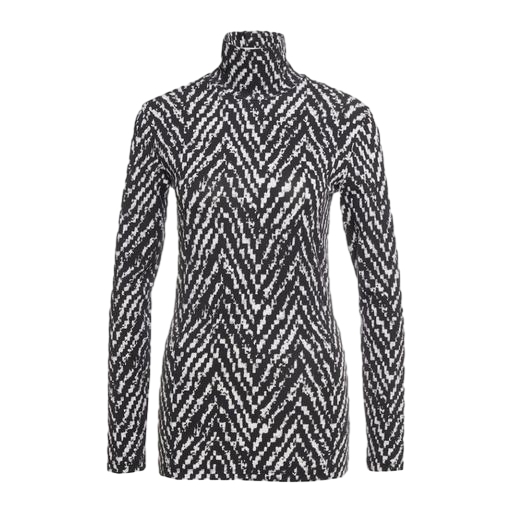
black petite printed mock-neck top only macy, black and white long sleeved shirt, black graphic-print top, white background